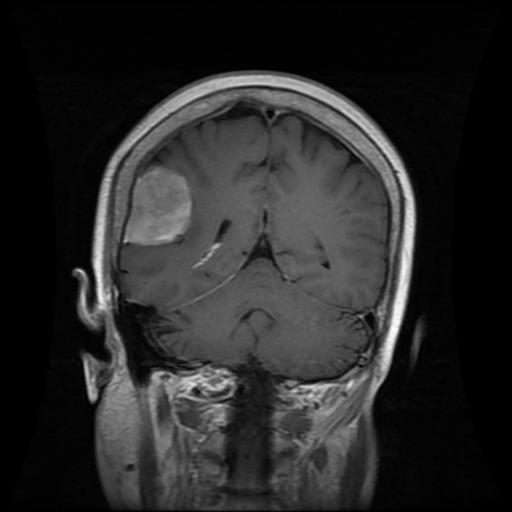
Label: meningioma